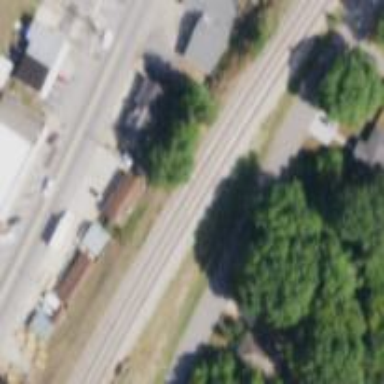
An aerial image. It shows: Abandoned railway yard.